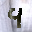
Label: 4